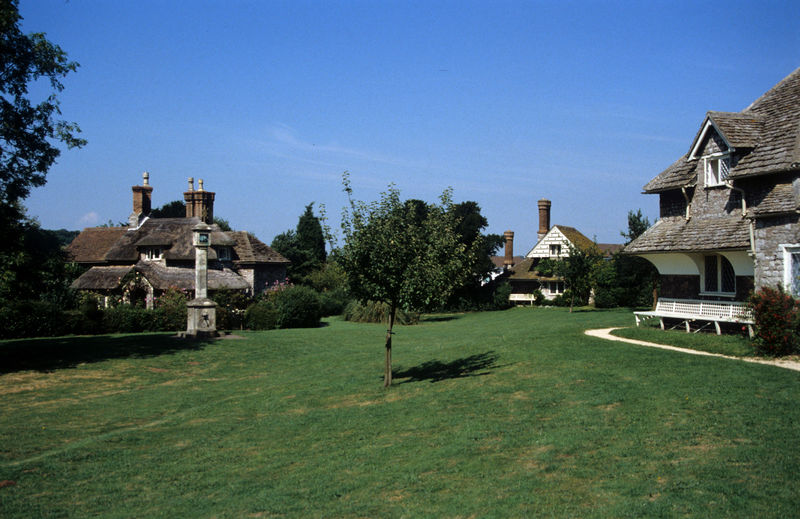
Titel: Model village, Gesamtansicht mit Gartenplatz
Künstler: John Nash
Standort: Bristol
Institution: Blaise Hamlet
Schlagwörter: baum, blau, blätter, himmel, schatten, vogel, weiß, wolken, bäume, grün, landschaft, stadt, äste, blumen, bunt, fenster, grau, hell, licht, schwarz, säule, tür, anlage, ausblick, dach, gebäude, gras, haus, park, rasen, weg, wiese, wolke, zaun, alt, wand, architektur, stein, steine, holland, niederlande, ast, häuser, norden, vögel, busch, büsche, gebüsch, sonne, pflanze, pflanzen, england, dachziegel, kamin, kamine, schornstein, turm, garten, skulptur, statue, bäumchen, farbig, sommer, ansicht, fassade, sonnenlicht, dorf, dächer, giebel, mauer, schornsteine, ziegel, farbe, hecke, lila, tag, herbst, wolkenlos, idylle, bank, foto, fotografie, photographie, türmchen, türme, denkmal, österreich, photo, leben, grab, ländlich, nest, siedlung, esse, wohnen, weise, schindeln, schindel, grabmal, dachgiebel, einfamilienhaus, villen, wohnsiedlung, archtiektur, red, reed, reet, krüppelwalmdach, storch, gartenbank, farm, englischer rasen, wohngebiet, wohngegend, brüten, sammetrie, nachbarn, contry, einfamilienhäuser, reid, steinfugen, cottages, taubenhaus, nebenan, reetgedeckt, redgedecktes dach